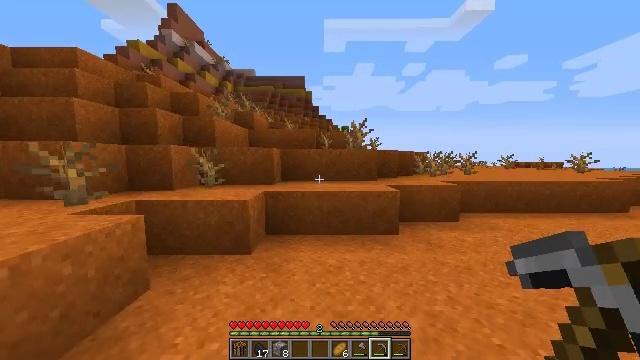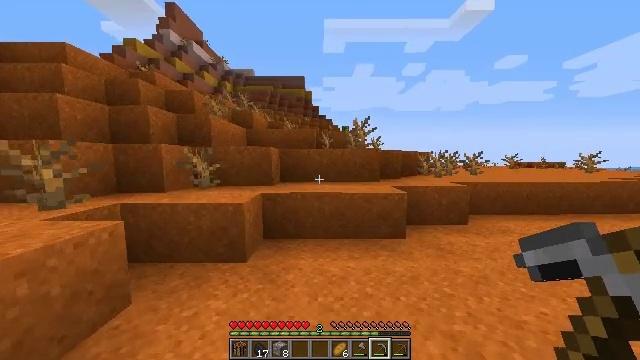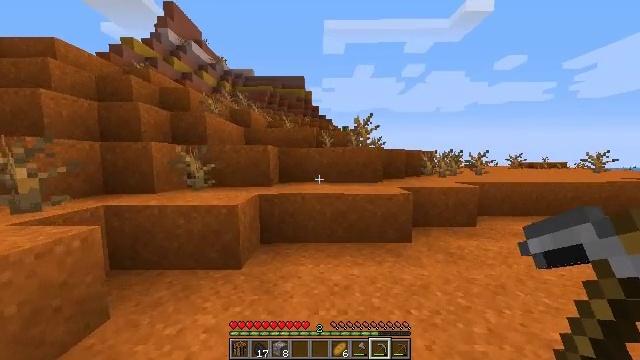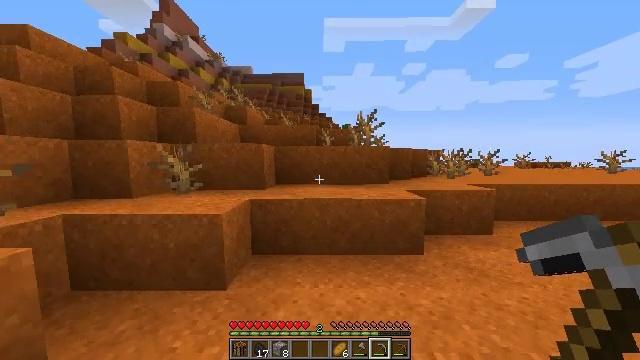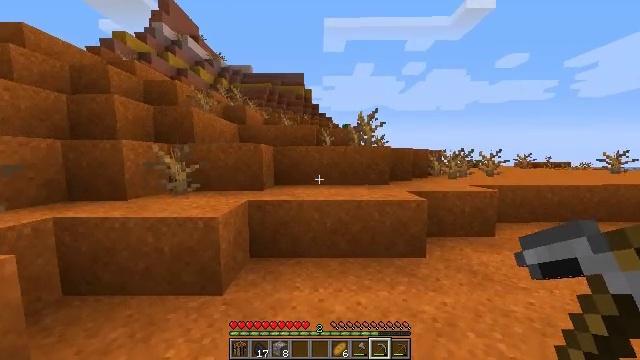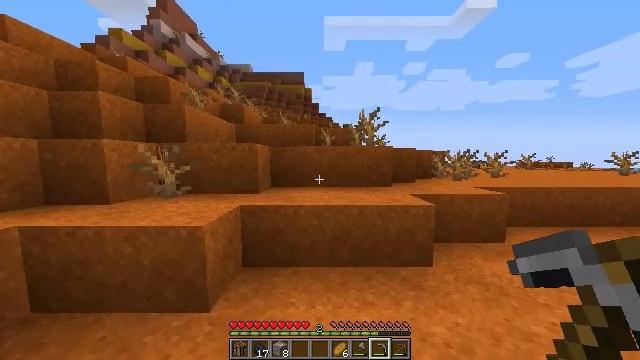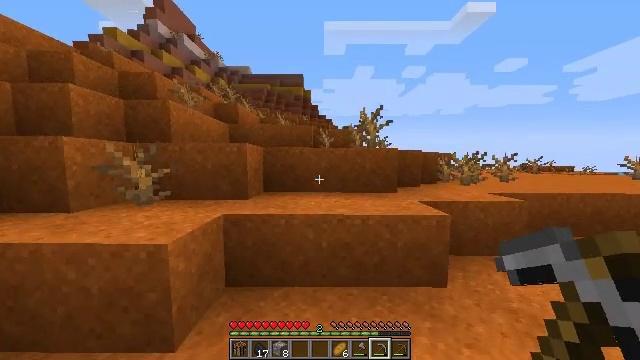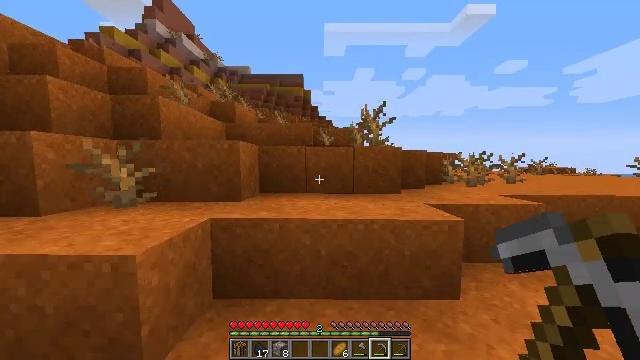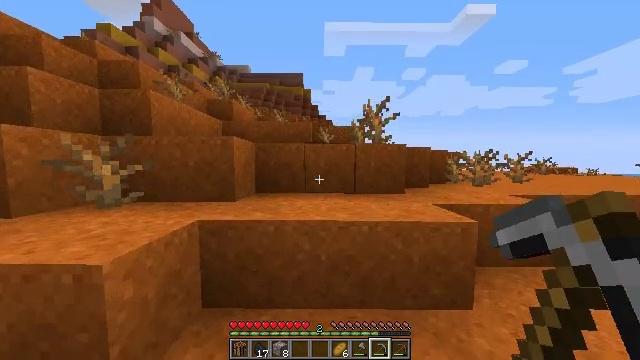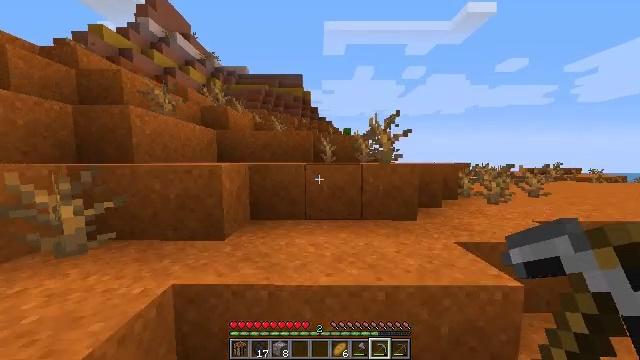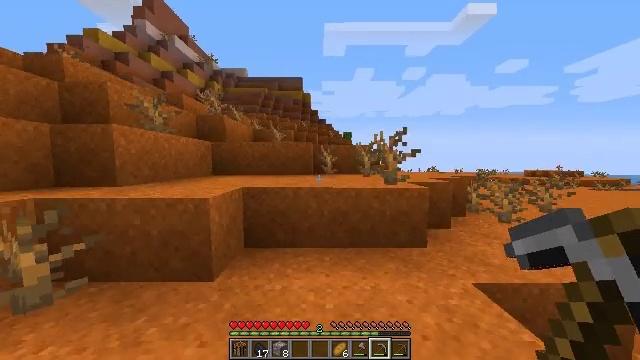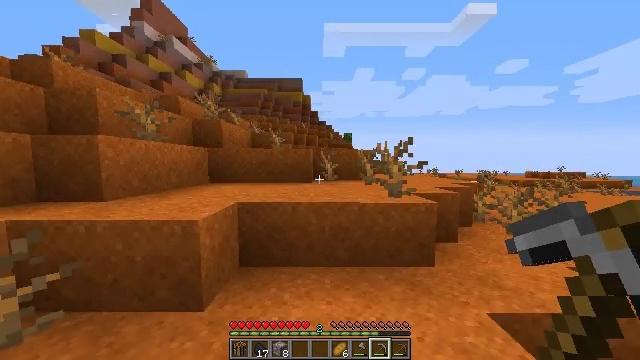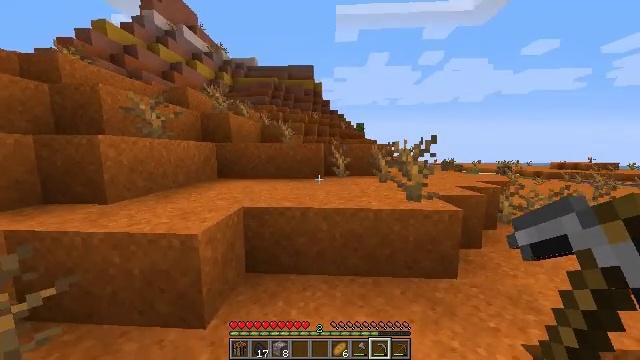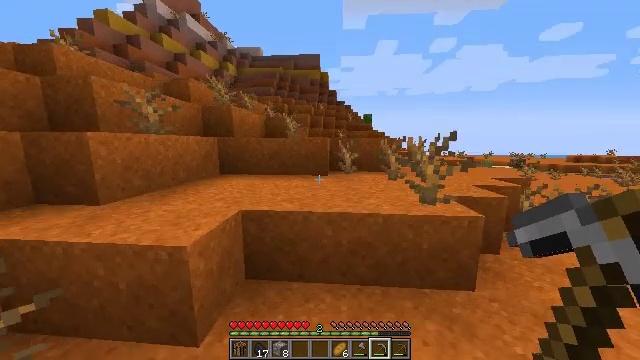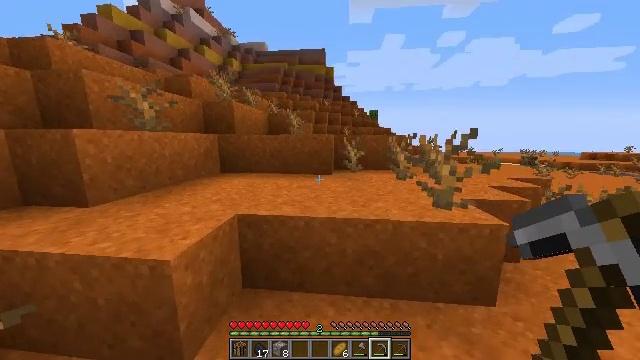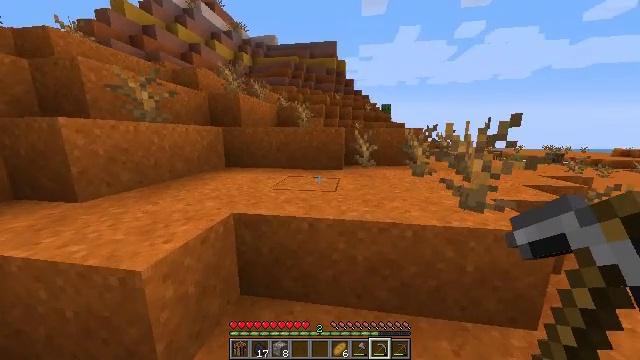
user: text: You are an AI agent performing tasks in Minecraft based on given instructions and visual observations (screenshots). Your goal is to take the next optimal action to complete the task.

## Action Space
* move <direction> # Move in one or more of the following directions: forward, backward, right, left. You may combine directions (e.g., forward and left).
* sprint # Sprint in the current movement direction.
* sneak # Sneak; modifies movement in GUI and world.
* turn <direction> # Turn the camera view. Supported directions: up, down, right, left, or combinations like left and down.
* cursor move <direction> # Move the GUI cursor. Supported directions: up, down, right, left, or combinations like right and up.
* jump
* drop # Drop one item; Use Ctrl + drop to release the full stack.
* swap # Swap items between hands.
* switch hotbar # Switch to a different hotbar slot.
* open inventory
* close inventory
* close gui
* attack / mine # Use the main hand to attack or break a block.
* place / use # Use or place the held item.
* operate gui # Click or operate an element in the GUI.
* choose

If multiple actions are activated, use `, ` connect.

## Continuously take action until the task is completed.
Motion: motion action
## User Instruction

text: Gather yellow terracotta for building.
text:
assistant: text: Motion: move forward, sprint
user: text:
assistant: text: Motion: move forward, sprint
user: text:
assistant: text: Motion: move forward, sprint
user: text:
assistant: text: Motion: move forward, sprint
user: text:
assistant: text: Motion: move forward, sprint
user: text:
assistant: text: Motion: move forward, sprint
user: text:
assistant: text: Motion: move forward, sprint
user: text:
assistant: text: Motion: move forward, sprint
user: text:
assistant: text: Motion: move forward, sprint, jump
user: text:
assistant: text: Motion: move forward, sprint, jump
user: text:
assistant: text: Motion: move forward, sprint, jump
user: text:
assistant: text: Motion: move forward, sprint, turn left and down, jump
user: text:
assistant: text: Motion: move forward, sprint, turn left and down, jump
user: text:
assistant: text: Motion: move forward, sprint, turn left, jump
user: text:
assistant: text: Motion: move forward, sprint, turn left and down, jump
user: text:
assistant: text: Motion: move forward, sprint, jump
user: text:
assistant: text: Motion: move forward, sprint, turn left, jump
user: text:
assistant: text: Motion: move forward, sprint, jump
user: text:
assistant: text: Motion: move forward, sprint, jump
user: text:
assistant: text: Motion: move forward, sprint, jump
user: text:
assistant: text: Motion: move forward, sprint, jump
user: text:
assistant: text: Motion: move forward, sprint, jump
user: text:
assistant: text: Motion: move forward, sprint, jump
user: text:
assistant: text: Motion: move forward, sprint, jump
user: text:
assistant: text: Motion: move forward, sprint
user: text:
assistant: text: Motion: move forward, sprint, jump
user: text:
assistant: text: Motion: move forward, sprint, jump
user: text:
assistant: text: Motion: move forward, sprint, jump
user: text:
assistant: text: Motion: move forward, sprint, jump
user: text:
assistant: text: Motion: move forward, sprint, jump